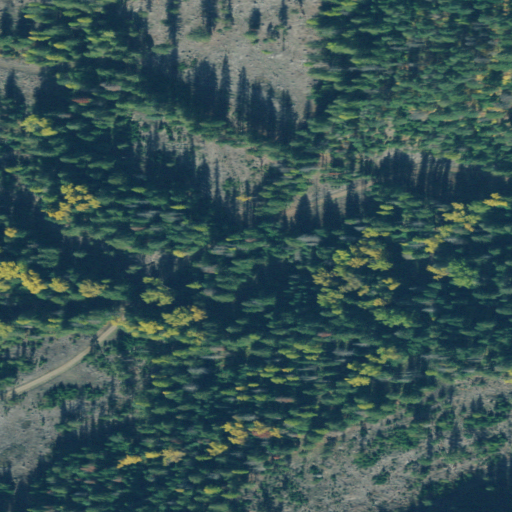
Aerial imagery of valley in Montana named Jacks Gulch containing evergreen forest, grassland, and shrub